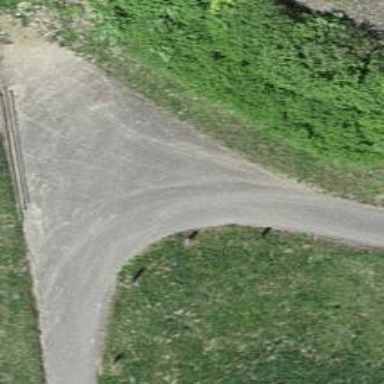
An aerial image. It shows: Track with grade 1 quality.